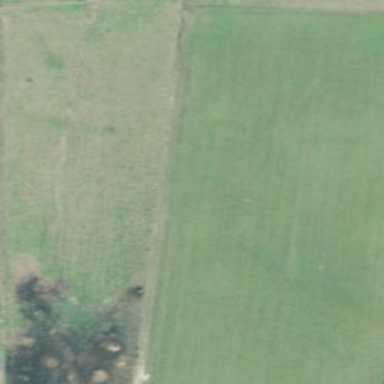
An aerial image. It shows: Farmland with grass as the main crop.